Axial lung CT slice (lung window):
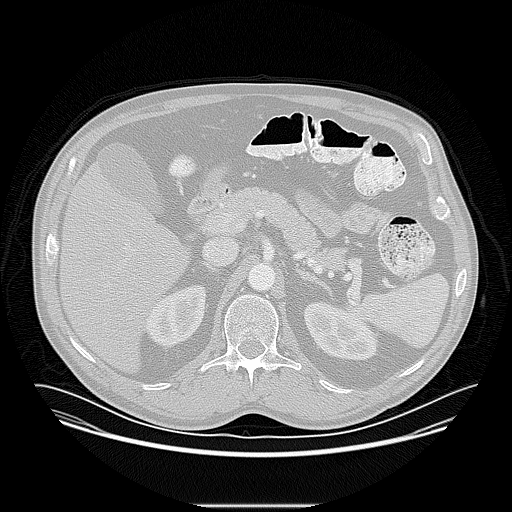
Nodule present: no